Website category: movie
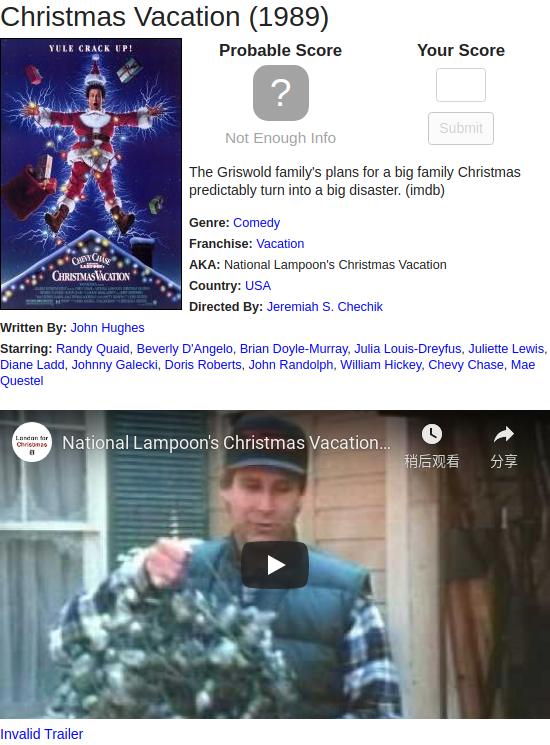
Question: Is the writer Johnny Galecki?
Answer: no

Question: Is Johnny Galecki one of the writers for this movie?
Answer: no

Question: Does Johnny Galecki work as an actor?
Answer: yes

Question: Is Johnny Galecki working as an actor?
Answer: yes

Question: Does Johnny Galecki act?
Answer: yes

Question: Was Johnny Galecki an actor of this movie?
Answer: yes

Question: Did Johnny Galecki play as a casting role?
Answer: yes

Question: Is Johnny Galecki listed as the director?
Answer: no

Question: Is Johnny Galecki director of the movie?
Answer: no

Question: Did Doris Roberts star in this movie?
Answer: yes

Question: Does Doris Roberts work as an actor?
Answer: yes

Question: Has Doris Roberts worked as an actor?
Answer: yes

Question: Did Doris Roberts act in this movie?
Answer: yes

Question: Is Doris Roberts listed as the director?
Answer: no

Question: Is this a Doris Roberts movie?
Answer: no

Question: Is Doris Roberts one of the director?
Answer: no

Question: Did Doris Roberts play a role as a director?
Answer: no

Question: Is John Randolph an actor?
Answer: yes

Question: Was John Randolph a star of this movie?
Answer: yes

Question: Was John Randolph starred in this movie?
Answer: yes

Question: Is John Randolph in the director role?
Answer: no

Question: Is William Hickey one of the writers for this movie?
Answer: no

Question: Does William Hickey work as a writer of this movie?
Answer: no

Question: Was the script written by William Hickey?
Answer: no

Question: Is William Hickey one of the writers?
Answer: no

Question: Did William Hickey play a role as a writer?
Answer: no

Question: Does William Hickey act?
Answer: yes

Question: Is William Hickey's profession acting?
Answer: yes

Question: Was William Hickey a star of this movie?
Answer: yes

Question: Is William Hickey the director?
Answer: no

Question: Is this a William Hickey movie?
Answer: no

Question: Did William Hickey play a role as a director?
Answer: no

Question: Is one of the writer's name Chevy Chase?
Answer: no

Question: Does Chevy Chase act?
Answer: yes

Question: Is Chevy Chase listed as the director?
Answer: no

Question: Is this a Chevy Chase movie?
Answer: no

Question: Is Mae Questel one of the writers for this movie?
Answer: no

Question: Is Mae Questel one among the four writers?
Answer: no

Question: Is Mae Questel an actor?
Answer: yes

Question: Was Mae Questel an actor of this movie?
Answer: yes

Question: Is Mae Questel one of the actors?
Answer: yes

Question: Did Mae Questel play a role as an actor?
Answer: yes

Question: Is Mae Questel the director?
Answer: no

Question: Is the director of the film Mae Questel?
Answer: no

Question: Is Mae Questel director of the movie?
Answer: no

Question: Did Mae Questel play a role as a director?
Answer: no